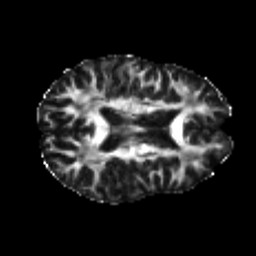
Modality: FA
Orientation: axial
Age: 23
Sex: female
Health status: healthy
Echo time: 0.074 s